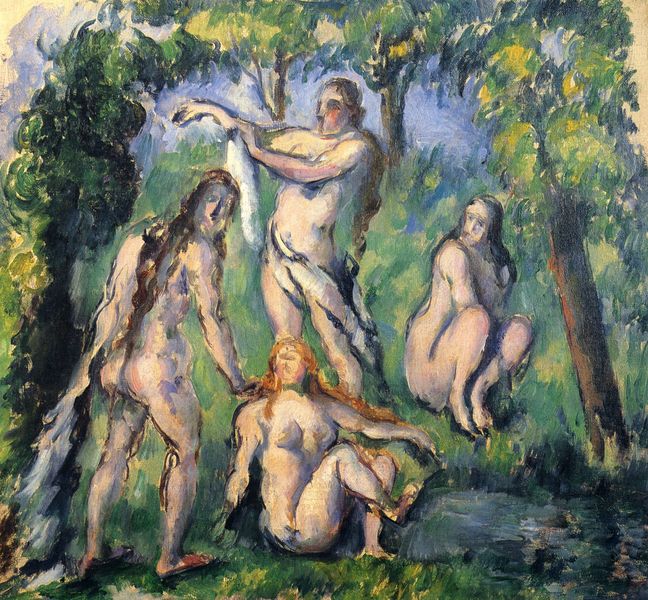
Titel: Badende
Künstler: Paul Cézanne
Institution: Privatsammlung
Schlagwörter: akt, baum, blau, blätter, dunkel, gemälde, gruppe, haut, himmel, körper, laub, mann, nackt, schatten, wasser, weiß, akte, baden, badende, baumstämme, bäume, cezanne, fluss, frauen, gelb, grün, landschaft, menschen, mädchen, ocker, see, sitzen, teich, braun, brust, busen, frau, frisur, grau, haar, hell, licht, männer, orange, rücken, dame, gras, park, tuch, wiese, beige, expressionismus, bart, blond, arme, inkarnat, lang, mensch, stehen, bach, baumstamm, natur, spiegelung, stamm, büsche, gebüsch, gewässer, sonne, gewand, haare, sitzend, stehend, stoff, tücher, gewänder, blatt, pflanze, pflanzen, locke, locken, rosa, wald, weiher, garten, brüste, füße, hintern, sommer, kauern, modell, umrisse, trocknen, zöpfe, moderne, mittag, violett, stämme, dick, weiblich, zopf, handtuch, handtücher, sandalen, nackte, model, schenkel, bad, vier, waschen, nacktheit, antike, lendentuch, motiv, badend, abtrocknen, lichtung, nakt, paul, reinigen, hinten, hocken, modelle, leib, männlich, tümpel, paul cezanne, nymphe, kniend, nymphen, eden, berühren, flächigkeit, matisse, diana, schwary, freiluft, beadende, orange\, bac, nymfe